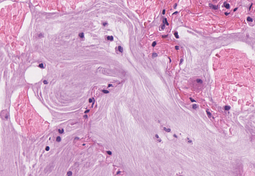
Tumor epithelial tissue: no
Tumor-associated stroma tissue: no
Normal tissue: yes